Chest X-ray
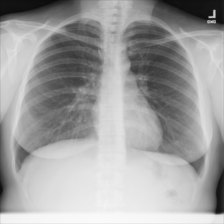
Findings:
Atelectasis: negative
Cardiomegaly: negative
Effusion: negative
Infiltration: negative
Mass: negative
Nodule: negative
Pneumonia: negative
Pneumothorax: negative
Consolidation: negative
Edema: negative
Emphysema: negative
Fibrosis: negative
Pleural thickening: negative
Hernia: negative